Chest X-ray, AP view. Patient: 55 years old, sex F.
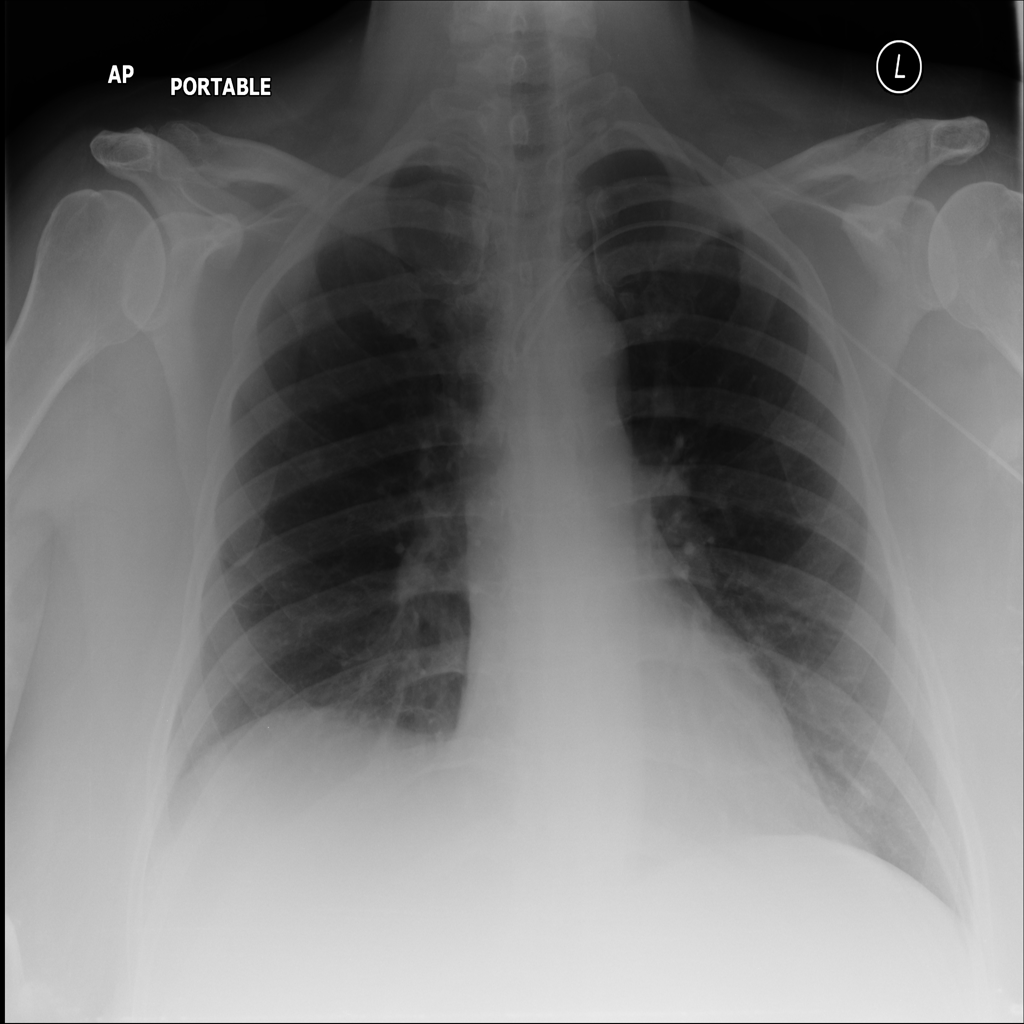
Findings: No Finding